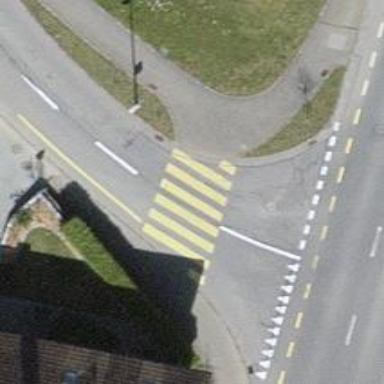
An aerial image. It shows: Pedestrian crossing with zebra markings on footway.